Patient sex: F
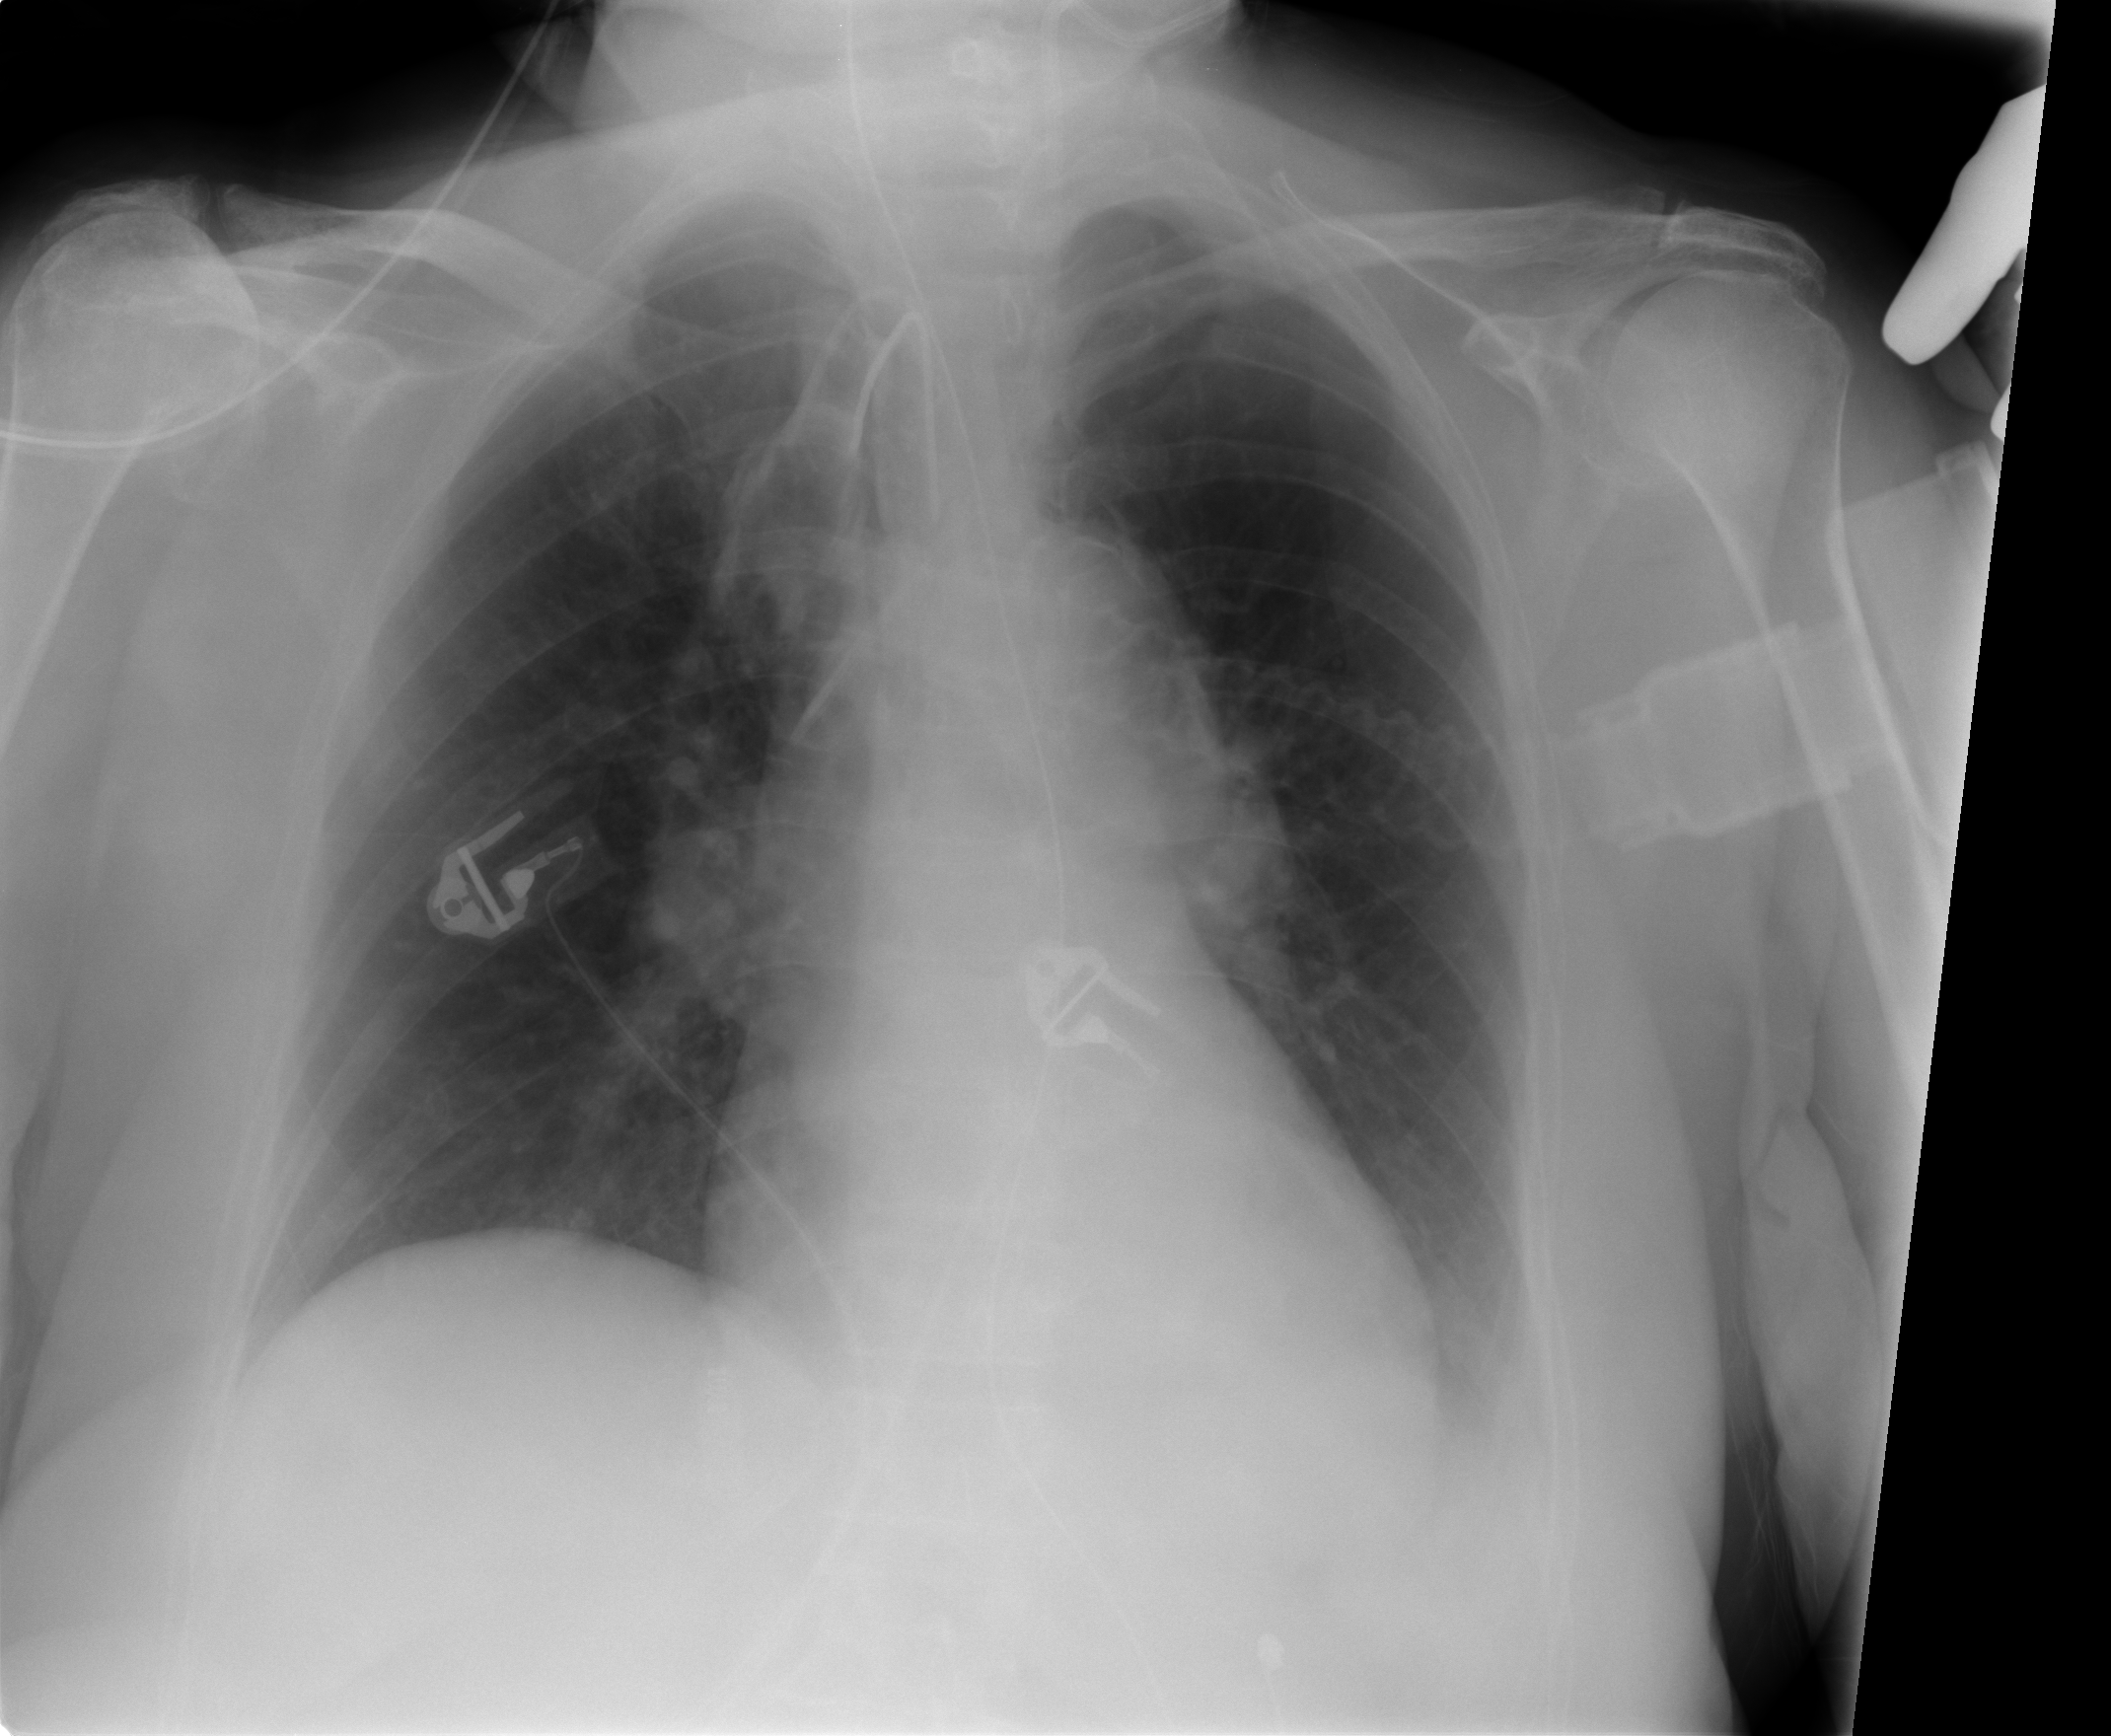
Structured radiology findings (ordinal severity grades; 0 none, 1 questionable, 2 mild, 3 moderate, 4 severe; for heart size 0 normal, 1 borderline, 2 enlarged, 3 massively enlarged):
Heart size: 1
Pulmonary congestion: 0
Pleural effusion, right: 0
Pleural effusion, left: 1
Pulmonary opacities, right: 1
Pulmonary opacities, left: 0
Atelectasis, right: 0
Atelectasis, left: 0